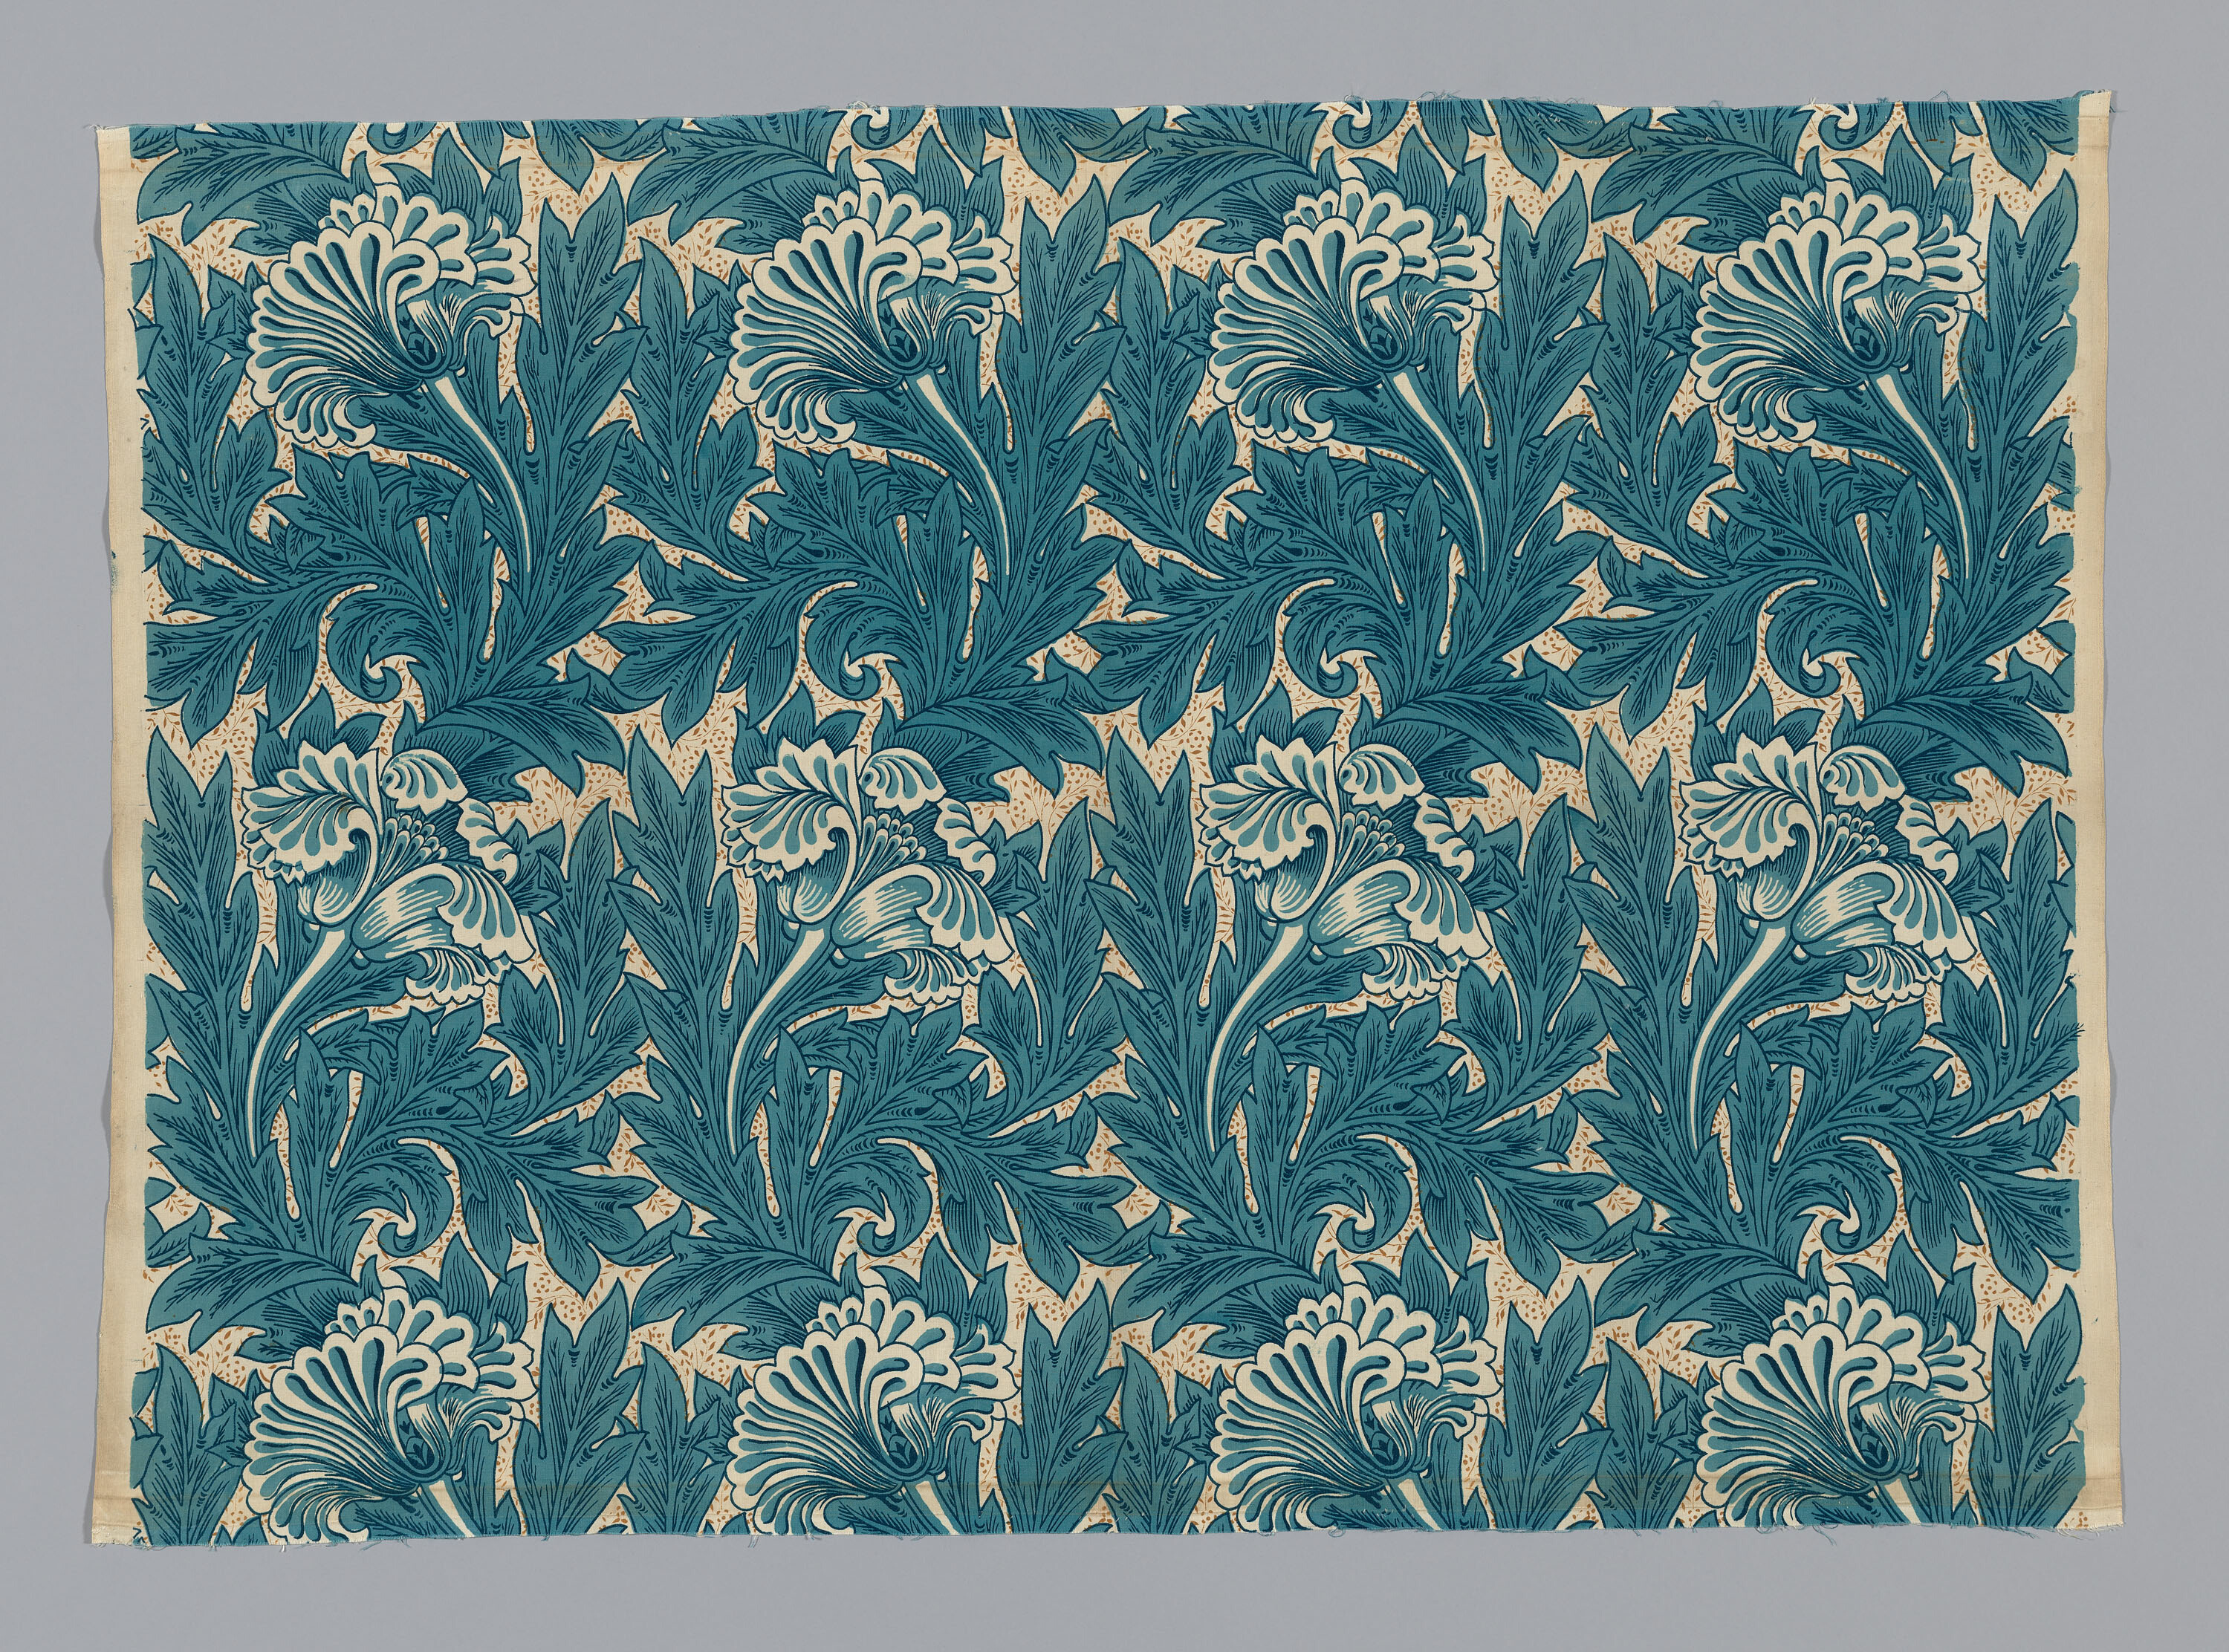
Design: Tulip
Year: 1875